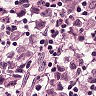
Metastatic tissue present: yes